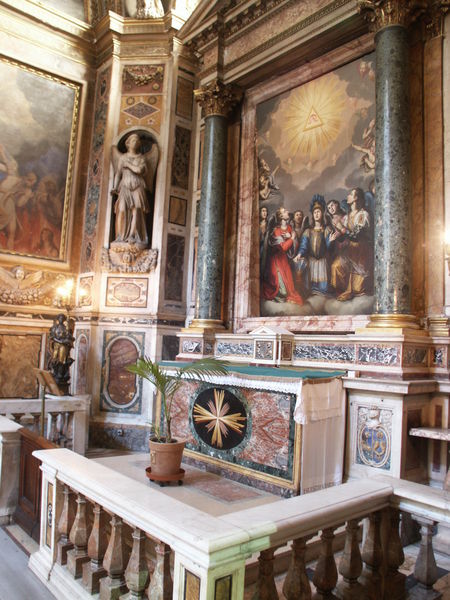
Titel: Ausstattung der dritten Kapelle auf der Südseite in Il Gesù in Rom
Künstler: Federico Zuccari
Standort: Rom, Il Gesù (EU - I - Latium)
Schlagwörter: gemälde, himmel, dreieck, blume, holz, licht, marmor, säule, säulen, tür, tuch, zaun, malerei, barock, bild, brüstung, kirche, figur, gold, innen, pflanze, engel, skulptur, statue, farbig, notenständer, giebel, könig, geländer, palme, foto, nische, kreuz, balustrade, strahlen, ritter, rüstung, altar, hochaltar, intarsien, altarraum, religiös, kapelle, erscheinung, wien, anbetung, altarbild, marienbild, korintisch, arkantus, fugger, pfingsten, auge gottes, heilie, süulen, allsehende aufe, allsehende auge, khatolisch